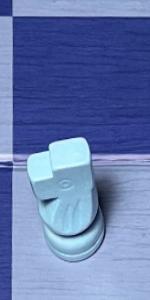
Label: Knight_White